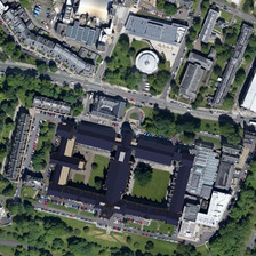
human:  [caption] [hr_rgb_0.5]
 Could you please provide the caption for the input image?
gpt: The school in this grey building has a high greening rate.

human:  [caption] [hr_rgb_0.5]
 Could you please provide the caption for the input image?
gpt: The school here with grey buildings has a high rate of green.

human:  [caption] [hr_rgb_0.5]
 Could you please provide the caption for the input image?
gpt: a bustling road stretches separating this campus with a smart large black building on its one side and several buildings on the other side .

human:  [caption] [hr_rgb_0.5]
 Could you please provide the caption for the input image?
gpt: the school which is in the middle of a grove has black roof .

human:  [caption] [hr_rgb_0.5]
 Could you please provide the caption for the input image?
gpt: The school here in Gree building has a high greening rate.